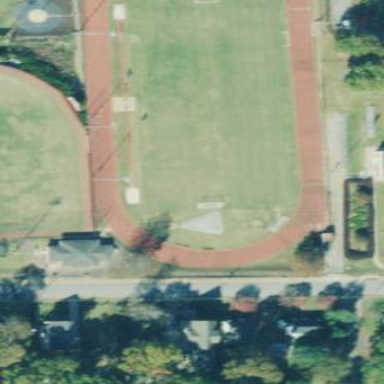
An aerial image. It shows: Sports centre with focus on track and field activities.